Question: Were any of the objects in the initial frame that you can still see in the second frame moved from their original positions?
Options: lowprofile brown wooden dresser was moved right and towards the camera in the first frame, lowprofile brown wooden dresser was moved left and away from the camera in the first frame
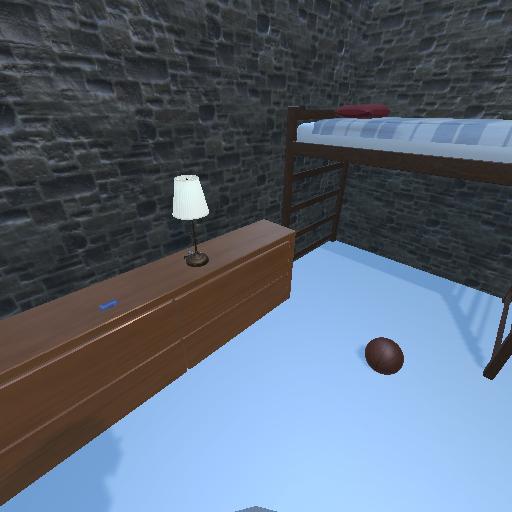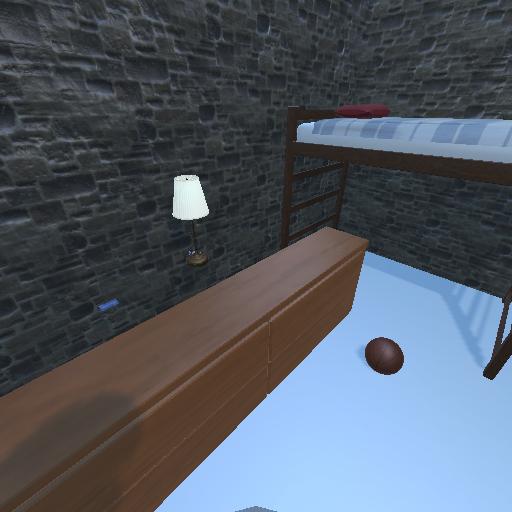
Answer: lowprofile brown wooden dresser was moved right and towards the camera in the first frame